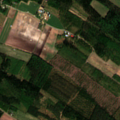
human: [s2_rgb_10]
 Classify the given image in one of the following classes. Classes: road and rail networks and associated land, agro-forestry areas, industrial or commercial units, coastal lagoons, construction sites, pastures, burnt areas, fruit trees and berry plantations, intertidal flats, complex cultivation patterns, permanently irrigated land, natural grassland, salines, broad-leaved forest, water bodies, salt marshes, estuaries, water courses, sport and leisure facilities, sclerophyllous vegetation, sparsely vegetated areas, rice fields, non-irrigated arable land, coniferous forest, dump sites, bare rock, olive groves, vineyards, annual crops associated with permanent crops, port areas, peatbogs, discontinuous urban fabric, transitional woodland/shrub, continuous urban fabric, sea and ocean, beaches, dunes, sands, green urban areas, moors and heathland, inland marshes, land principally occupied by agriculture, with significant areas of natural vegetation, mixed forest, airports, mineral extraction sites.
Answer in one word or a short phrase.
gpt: non-irrigated arable land, land principally occupied by agriculture, with significant areas of natural vegetation, mixed forest